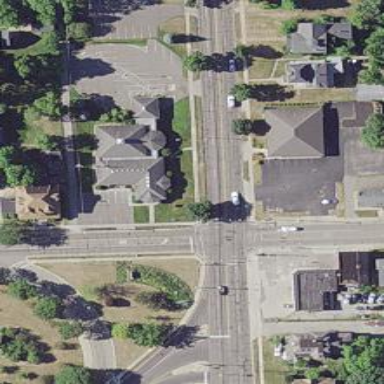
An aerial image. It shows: Marked road crossing.